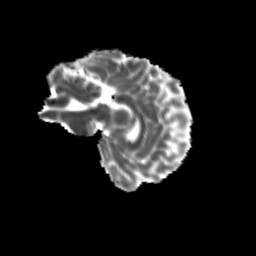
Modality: MD
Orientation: sagittal
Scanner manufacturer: siemens
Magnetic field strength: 3 T
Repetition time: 9.2 s
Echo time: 0.084 s